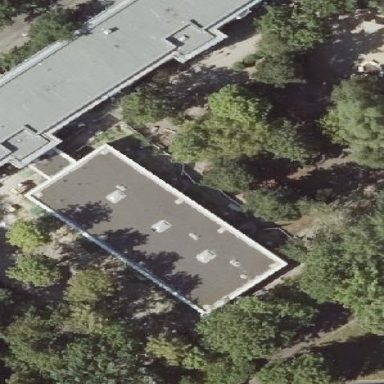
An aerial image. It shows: Kindergarten.